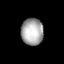
Tissue: lung
Cell type: Epithelial cells
Senescence score: 0.2276
Nuclear area (px): 588
Mean DAPI intensity: 167.634